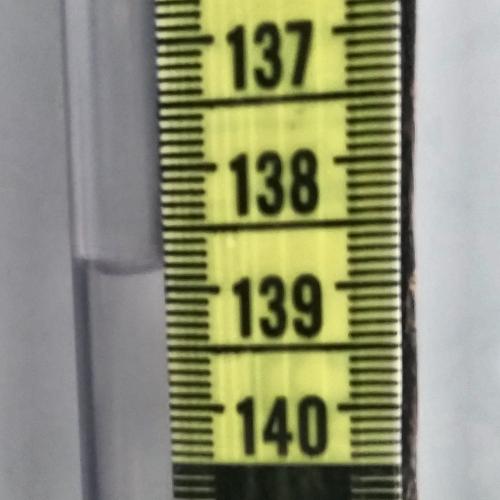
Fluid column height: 138.9 cm